Interaction volume radius: 5 \u00c5
Interaction volume height: 30 \u00c5
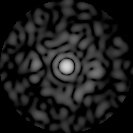
Disorder parameter: 0.8262